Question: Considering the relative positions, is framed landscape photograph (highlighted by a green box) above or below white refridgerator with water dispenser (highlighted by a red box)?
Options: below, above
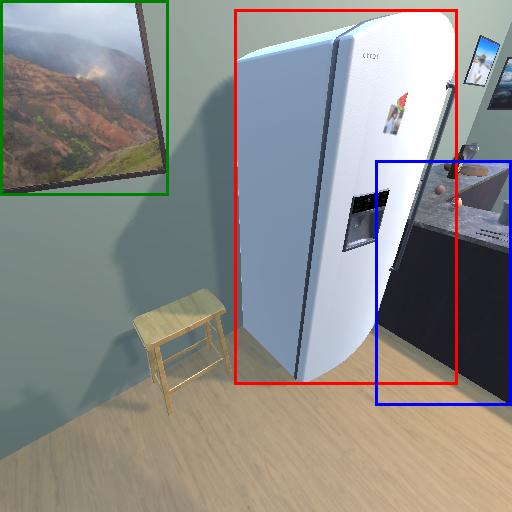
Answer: below